Question: I'm struggling with a problem while trying create a collection of buttons.
I have a button made in wpf and when I deploy to my application I want to be able to assign the image at instantiation.
Just now the button textblock is bound to '{Binding Content}' and I'm able to add the top buttons and an Image placeholder.
What I cant figure out is how to assign the click event handlers to the top two buttons, also when I click the top buttons.
The main button click event fires, I've tried changing the 'Canvas.ZIndex' but that's not working.
I've included a very crude image of what I'm trying to achieve, I could create all the buttons separately but that's not the point, I want one template which will allow me to use over different things.
Is it just a control template I need or do I need a completely new 'usercontrol' developed.

'''
<ControlTemplate x:Key="ButtonTemplate" TargetType="{x:Type Button}">
<Border x:Name="border" BorderThickness="2" CornerRadius="10" Width="200" Height="130" Background="#FF5581A6" RenderTransformOrigin="0.5,0.5">
<StackPanel>
<StackPanel Orientation="Horizontal" HorizontalAlignment="Right" Margin="0,5,5,0">
<Button Canvas.ZIndex="10">
<StackPanel Orientation="Horizontal">
<Rectangle Width="15" Height="15">
<Rectangle.Fill>
<ImageBrush ImageSource="Resources/Icons/appbar.information.circle.png"/>
</Rectangle.Fill>
</Rectangle>
</StackPanel>
</Button>
<Button x:Name="ClosePlugin" Canvas.ZIndex="10" Margin="5,0,0,0">
<StackPanel Orientation="Horizontal">
<Rectangle Width="15" Height="15">
<Rectangle.Fill>
<ImageBrush ImageSource="Resources/Icons/appbar.close.png"/>
</Rectangle.Fill>
</Rectangle>
</StackPanel>
</Button>
</StackPanel>
<Image x:Name="MainImage" Height="60" Width="80" Margin="0,-5,0,0" Source="{Binding}" Stretch="Fill"/>
<TextBlock FontFamily="Segoe UI" FontWeight="Thin" Margin="0,-5,0,0" FontSize="22" Foreground="White" HorizontalAlignment="Center" VerticalAlignment="Center" x:Name="PluginNameTextBlock" Text="{Binding Content}"/>
</StackPanel>
</Border>
</ControlTemplate>
'''
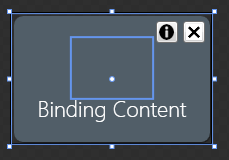
Answer: In my applications I use this solution.
I have defined attached property ImgSource in class ButtonBehavior:
'''
using System.Windows;
using System.Windows.Controls.Primitives;
using System.Windows.Media;
namespace WpfStackOverflowSample
{
public static class ButtonBehavior
{
private static readonly DependencyProperty ImgSourceProperty = DependencyProperty.RegisterAttached(
"ImgSource",
typeof (ImageSource),
typeof (ButtonBehavior),
new PropertyMetadata(default(ImageSource)));
public static void SetImgSource(ButtonBase button, ImageSource value)
{
button.SetValue(ImgSourceProperty, value);
}
public static ImageSource GetImgSource(ButtonBase button)
{
return (ImageSource)button.GetValue(ImgSourceProperty);
}
}
}
'''
Then I define ContentTemplate for "ImageButtons" and finally when I want to use this kind of buttons I just set attached property ImgSource a apply style with the ContentTemplate
'''
<Window x:Class="WpfStackOverflowSample.MainWindow"
xmlns="http://schemas.microsoft.com/winfx/2006/xaml/presentation"
xmlns:x="http://schemas.microsoft.com/winfx/2006/xaml"
xmlns:local="clr-namespace:WpfStackOverflowSample"
Title="MainWindow" Height="480" Width="640">
<Window.Resources>
<Style TargetType="{x:Type ButtonBase}">
<Setter Property="Margin" Value="0,5" />
<Setter Property="MinWidth" Value="100" />
<Setter Property="HorizontalAlignment" Value="Center" />
</Style>
<Style x:Key="ImgButtonStyle" TargetType="{x:Type ButtonBase}" BasedOn="{StaticResource {x:Type ButtonBase}}">
<Setter Property="local:ButtonBehavior.ImgSource" Value="/Images/unknown.png" />
<Setter Property="Padding" Value="2" />
<Setter Property="ContentTemplate">
<Setter.Value>
<DataTemplate>
<StackPanel Orientation="Horizontal">
<Image
x:Name="img"
Source="{Binding RelativeSource={RelativeSource Mode=FindAncestor, AncestorType={x:Type Button}}, Path=(local:ButtonBehavior.ImgSource)}"
Stretch="UniformToFill"
Width="16" Height="16"
Margin="0,0,5,0" />
<TextBlock
x:Name="txt"
Text="{Binding}"
VerticalAlignment="Center" />
</StackPanel>
<DataTemplate.Triggers>
<Trigger Property="IsEnabled" Value="False">
<Setter TargetName="img" Property="Opacity" Value="0.3" />
<Setter TargetName="txt" Property="Foreground" Value="#ADADAD"></Setter>
</Trigger>
</DataTemplate.Triggers>
</DataTemplate>
</Setter.Value>
</Setter>
</Style>
<Style TargetType="{x:Type Button}" BasedOn="{StaticResource {x:Type ButtonBase}}" />
</Window.Resources>
<StackPanel Orientation="Vertical" VerticalAlignment="Center">
<Button local:ButtonBehavior.ImgSource="/Images/encrypt.png"
Style="{StaticResource ImgButtonStyle}"
Content="Encrypt" />
<Button local:ButtonBehavior.ImgSource="/Images/decrypt.png"
Style="{StaticResource ImgButtonStyle}"
Content="Decrypt"
IsEnabled="False" />
<Button Style="{StaticResource ImgButtonStyle}"
Content="No image" />
<Button Content="Classic" />
<Button Content="Classic"
IsEnabled="False" />
</StackPanel>
</Window>
'''